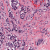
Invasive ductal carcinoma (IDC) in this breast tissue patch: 1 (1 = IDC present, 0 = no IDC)